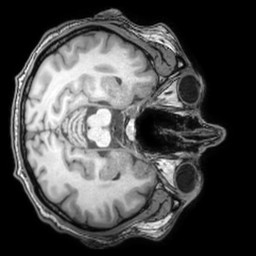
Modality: T1w
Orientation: axial
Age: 32
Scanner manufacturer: philips
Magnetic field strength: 3 T
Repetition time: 0.007 s
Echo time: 0.003501 s